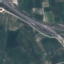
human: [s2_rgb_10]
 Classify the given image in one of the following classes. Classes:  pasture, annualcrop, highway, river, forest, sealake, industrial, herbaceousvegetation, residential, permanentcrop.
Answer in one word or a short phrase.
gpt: Highway